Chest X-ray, AP view. Patient: 51 years old, sex F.
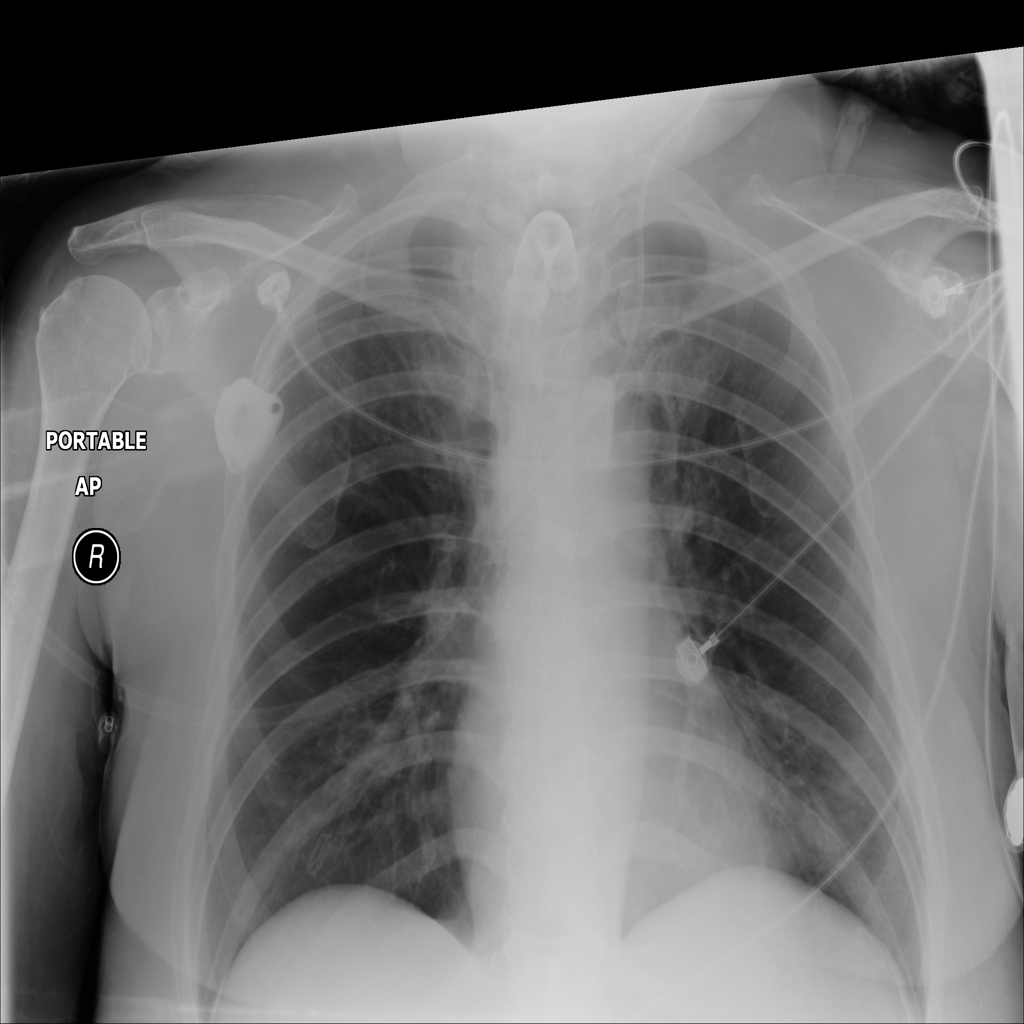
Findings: Infiltration